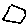
Label: hexagon